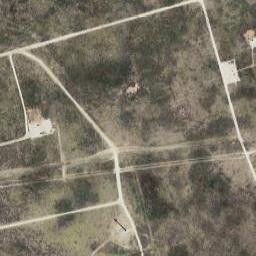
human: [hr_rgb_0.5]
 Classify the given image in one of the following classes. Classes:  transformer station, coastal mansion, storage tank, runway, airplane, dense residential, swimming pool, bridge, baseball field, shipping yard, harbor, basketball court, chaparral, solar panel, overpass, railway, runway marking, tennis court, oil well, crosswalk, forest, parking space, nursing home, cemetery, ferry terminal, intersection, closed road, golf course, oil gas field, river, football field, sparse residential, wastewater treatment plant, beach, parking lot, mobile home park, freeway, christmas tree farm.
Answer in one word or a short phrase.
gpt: oil gas field